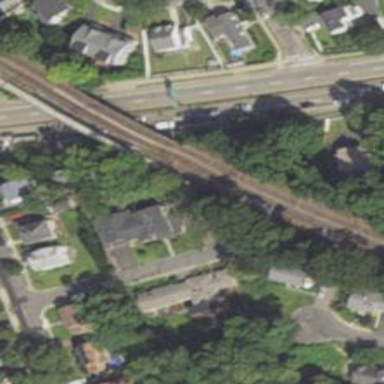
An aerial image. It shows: Bridge for light rail railway electrified with contact line.